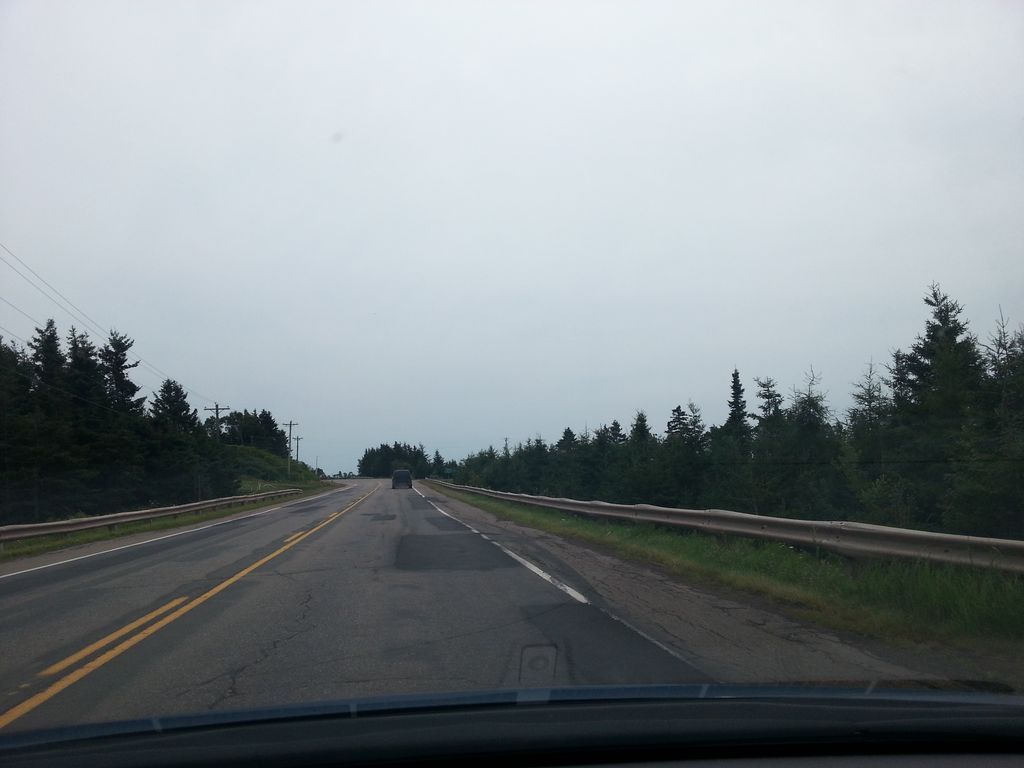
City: charlottetown